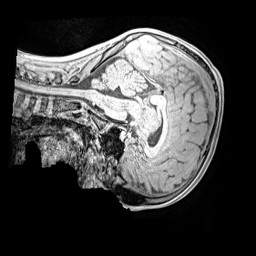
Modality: MP2RAGE
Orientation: sagittal
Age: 12
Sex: male
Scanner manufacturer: siemens
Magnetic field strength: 3 T
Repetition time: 4 s
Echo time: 0.00299 s